Field crop: maize
Growth stage: 2
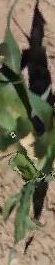
Species: maize